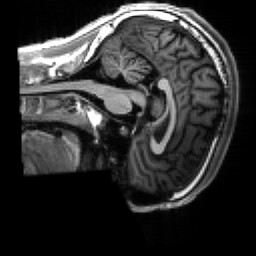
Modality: T1w
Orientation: sagittal
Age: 18
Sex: male
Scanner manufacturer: siemens
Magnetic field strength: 3 T
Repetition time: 2.3 s
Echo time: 0.00266 s